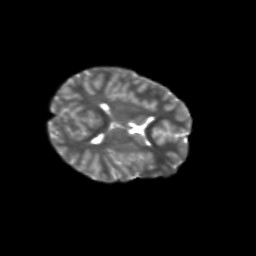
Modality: T2w
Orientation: axial
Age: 9
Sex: female
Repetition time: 9.512 s
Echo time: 0.089 s